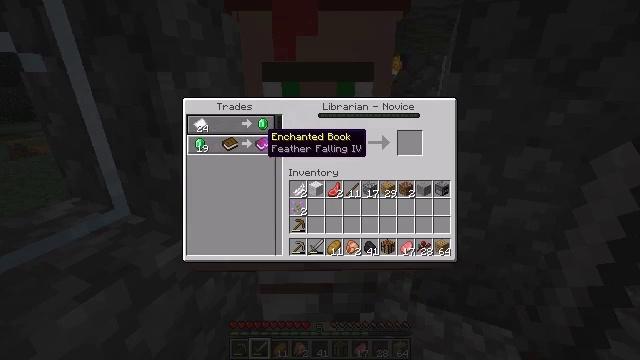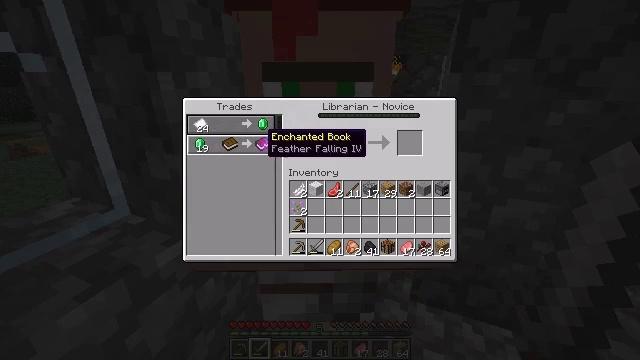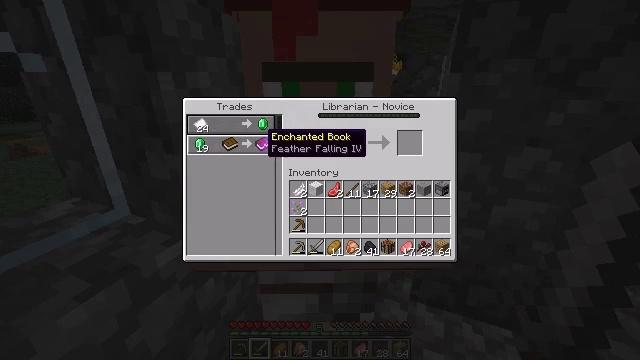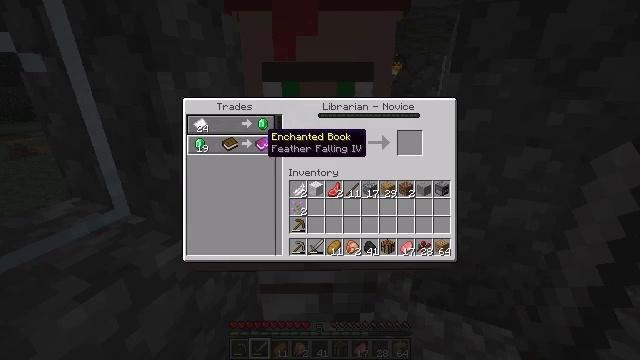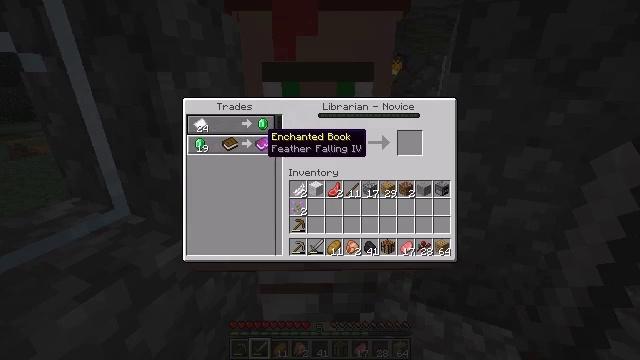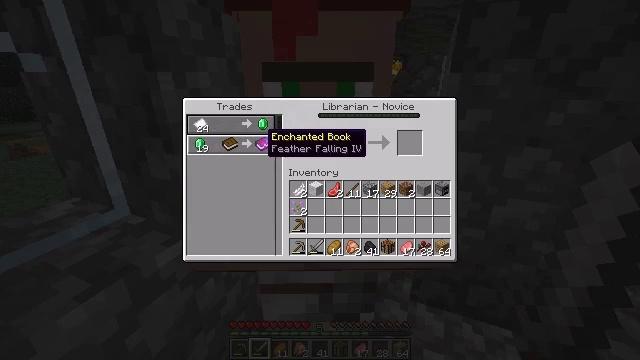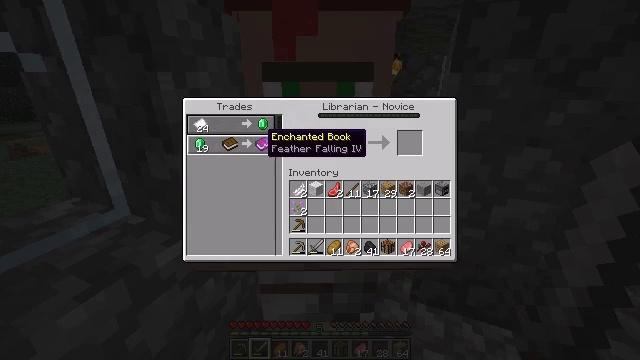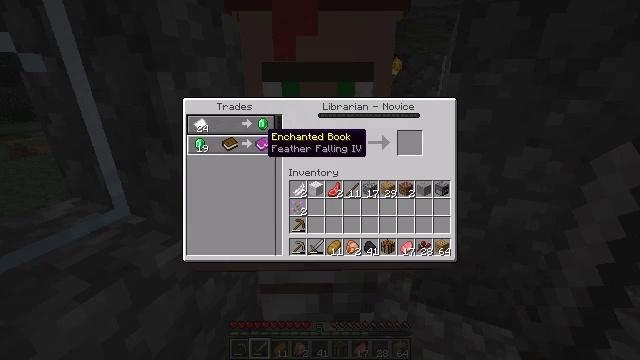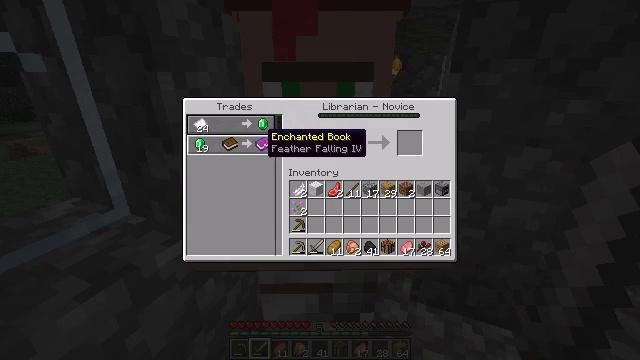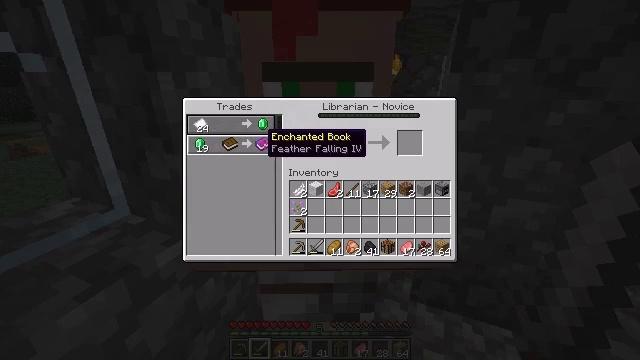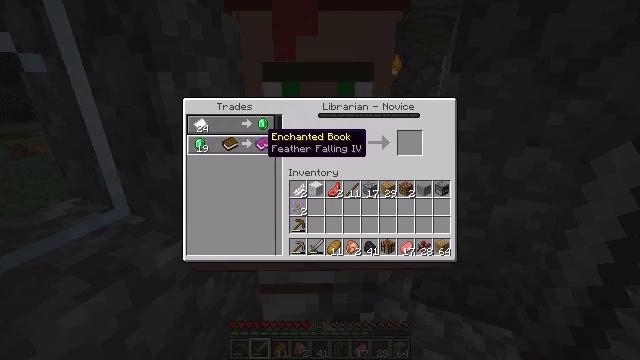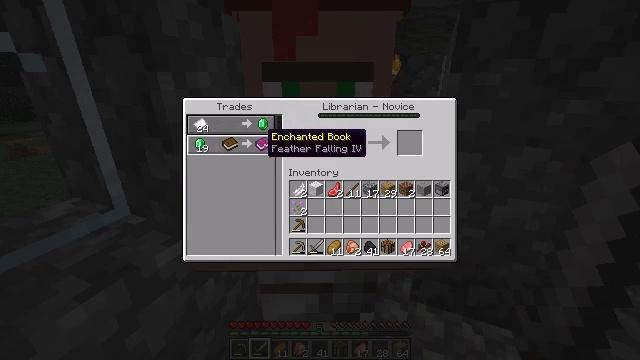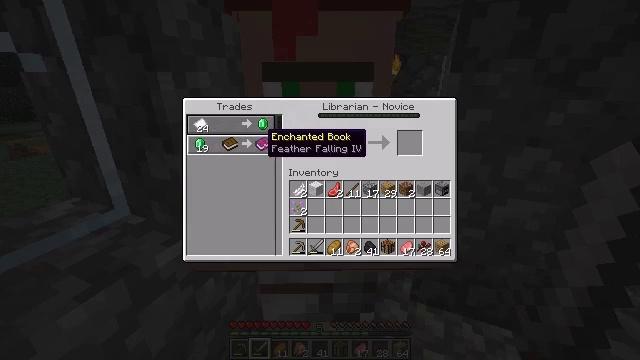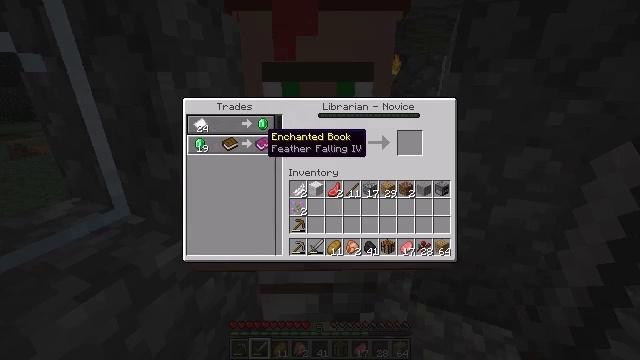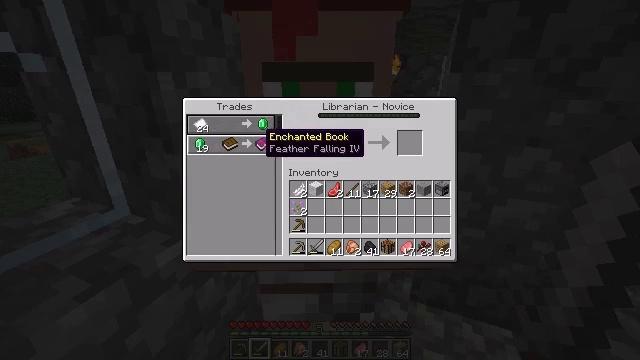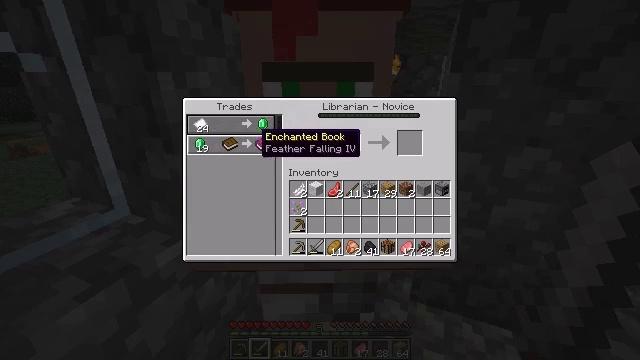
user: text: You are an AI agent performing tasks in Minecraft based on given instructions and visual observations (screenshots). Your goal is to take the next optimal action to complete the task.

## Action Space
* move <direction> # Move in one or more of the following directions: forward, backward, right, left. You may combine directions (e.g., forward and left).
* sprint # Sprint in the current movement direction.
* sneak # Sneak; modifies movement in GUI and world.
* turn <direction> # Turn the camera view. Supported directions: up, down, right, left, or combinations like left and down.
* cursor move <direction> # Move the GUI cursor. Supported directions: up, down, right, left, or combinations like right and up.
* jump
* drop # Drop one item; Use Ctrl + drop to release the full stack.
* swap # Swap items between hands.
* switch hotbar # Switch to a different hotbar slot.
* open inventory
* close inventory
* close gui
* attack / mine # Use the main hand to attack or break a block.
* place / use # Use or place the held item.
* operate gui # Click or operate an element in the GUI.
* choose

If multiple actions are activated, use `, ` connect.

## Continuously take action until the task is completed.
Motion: motion action
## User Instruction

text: Break the purple bed to move it.
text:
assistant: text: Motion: no_op
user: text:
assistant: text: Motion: no_op
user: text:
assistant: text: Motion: no_op
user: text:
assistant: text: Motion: no_op
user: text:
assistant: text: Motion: no_op
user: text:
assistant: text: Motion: no_op
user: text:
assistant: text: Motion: no_op
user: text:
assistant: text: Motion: no_op
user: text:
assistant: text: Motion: no_op
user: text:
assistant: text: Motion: no_op
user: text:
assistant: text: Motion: no_op
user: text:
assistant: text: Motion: no_op
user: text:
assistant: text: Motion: no_op
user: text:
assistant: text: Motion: no_op
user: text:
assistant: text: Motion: no_op
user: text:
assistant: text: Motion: no_op
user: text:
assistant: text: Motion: no_op
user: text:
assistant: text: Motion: cursor move left
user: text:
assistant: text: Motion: cursor move left
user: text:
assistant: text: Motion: no_op
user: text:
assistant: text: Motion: no_op
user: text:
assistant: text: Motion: cursor move right
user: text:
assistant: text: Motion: cursor move right
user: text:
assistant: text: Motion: no_op
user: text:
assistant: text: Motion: no_op
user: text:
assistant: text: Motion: no_op
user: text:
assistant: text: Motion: no_op
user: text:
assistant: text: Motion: no_op
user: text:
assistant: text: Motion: cursor move left
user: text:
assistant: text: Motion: no_op